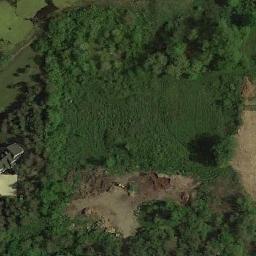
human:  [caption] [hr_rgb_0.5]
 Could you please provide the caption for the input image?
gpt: There are many trees on the meadow .

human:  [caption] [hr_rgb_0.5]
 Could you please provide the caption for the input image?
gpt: The entire image is dominated by grass .

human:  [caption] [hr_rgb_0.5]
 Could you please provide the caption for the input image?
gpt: The meadow is next to the bare land .

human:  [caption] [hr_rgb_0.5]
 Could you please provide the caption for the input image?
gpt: This meadow with dense grasses is surrounded by a grove of trees .

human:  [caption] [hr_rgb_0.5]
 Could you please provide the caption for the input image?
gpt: There are many trees around the green meadow .